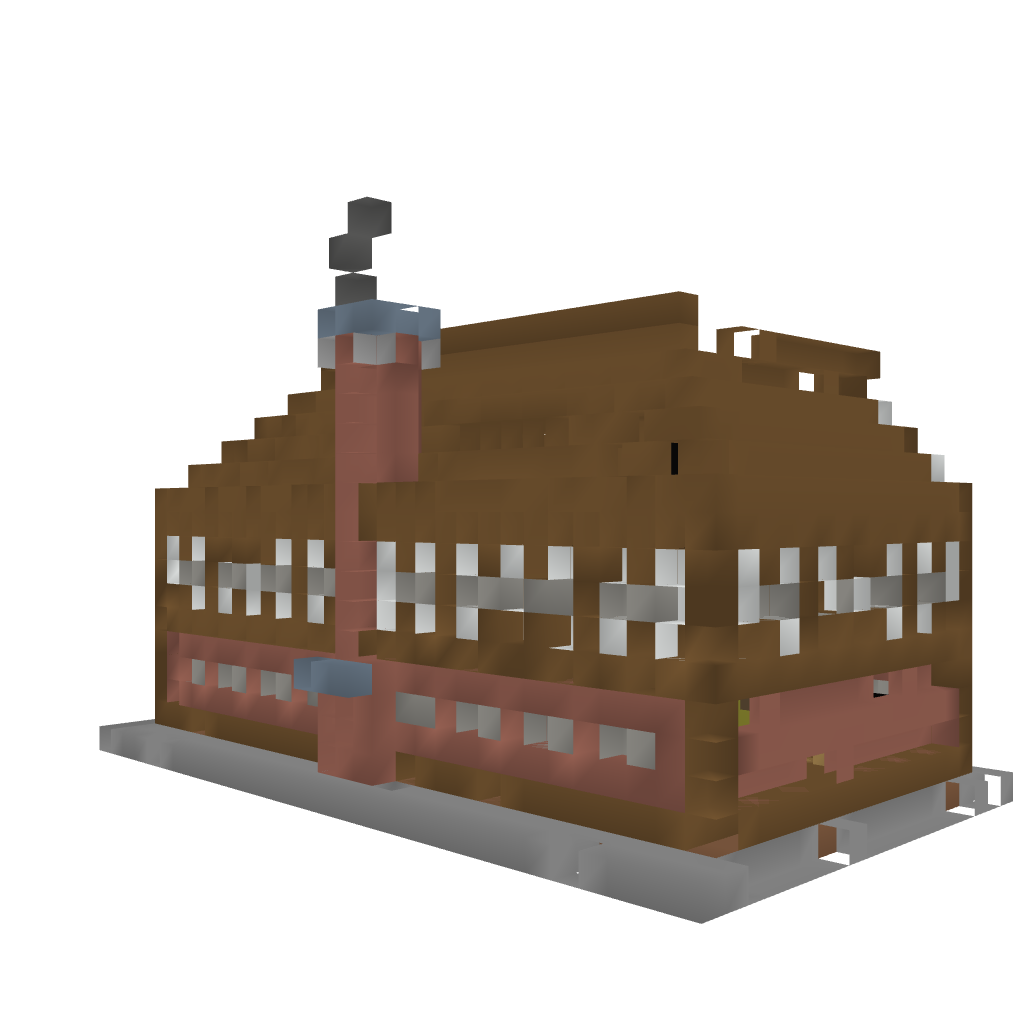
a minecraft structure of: German Tudor Style House